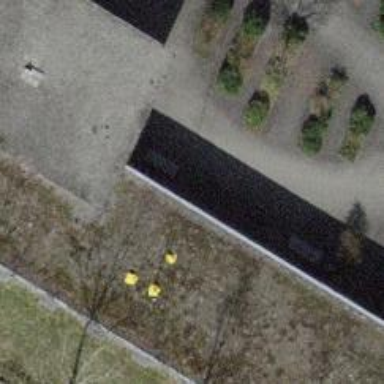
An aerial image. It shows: Bench for seating.